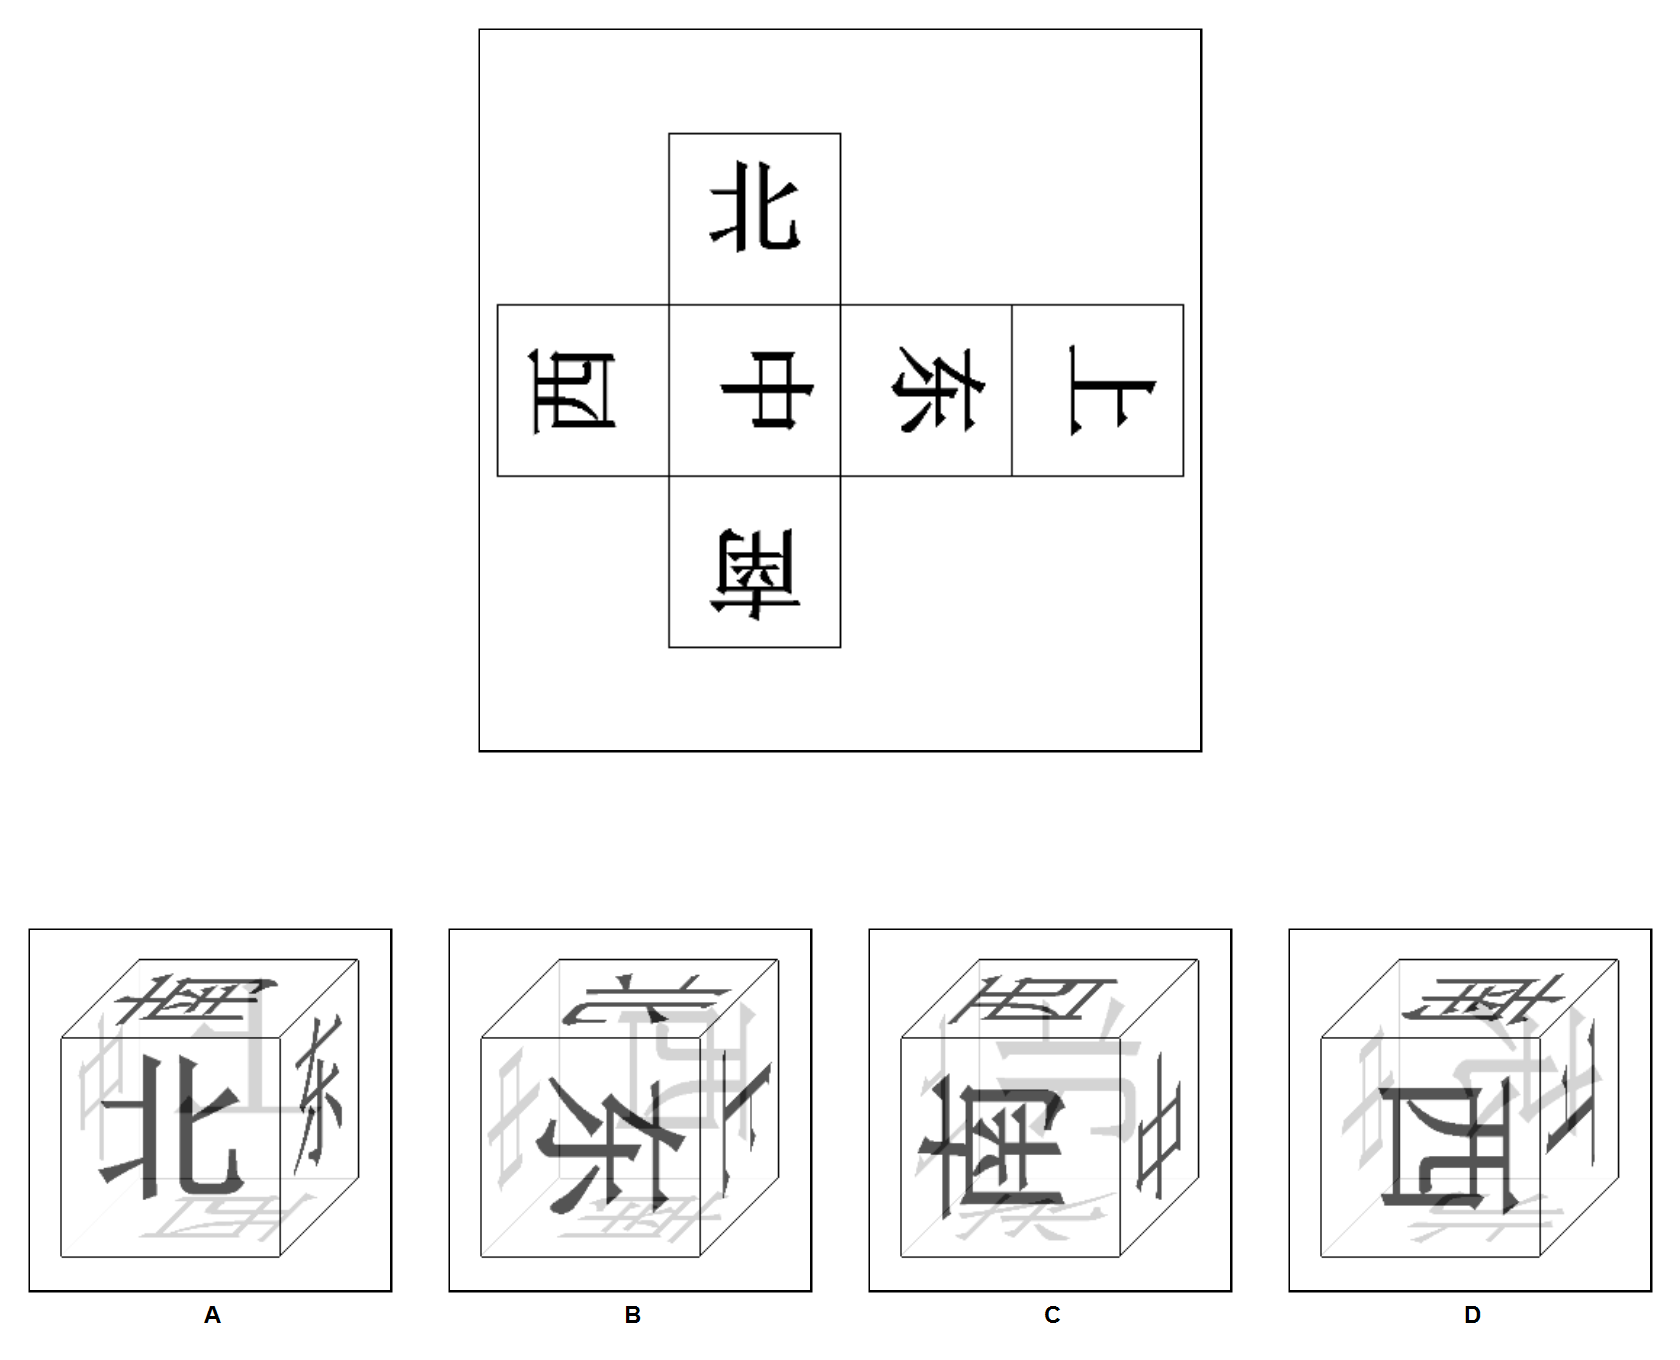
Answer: A